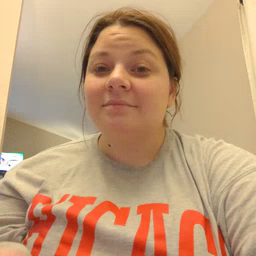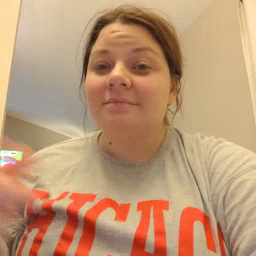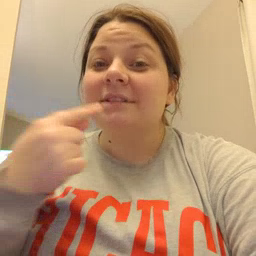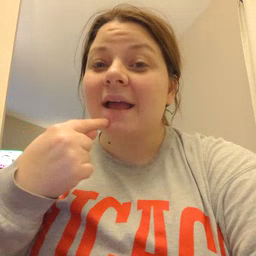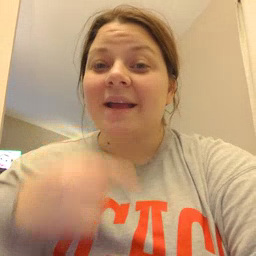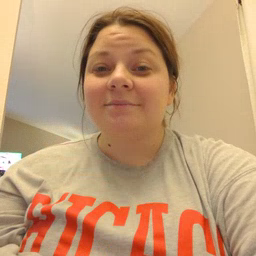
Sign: say